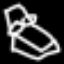
Label: bed